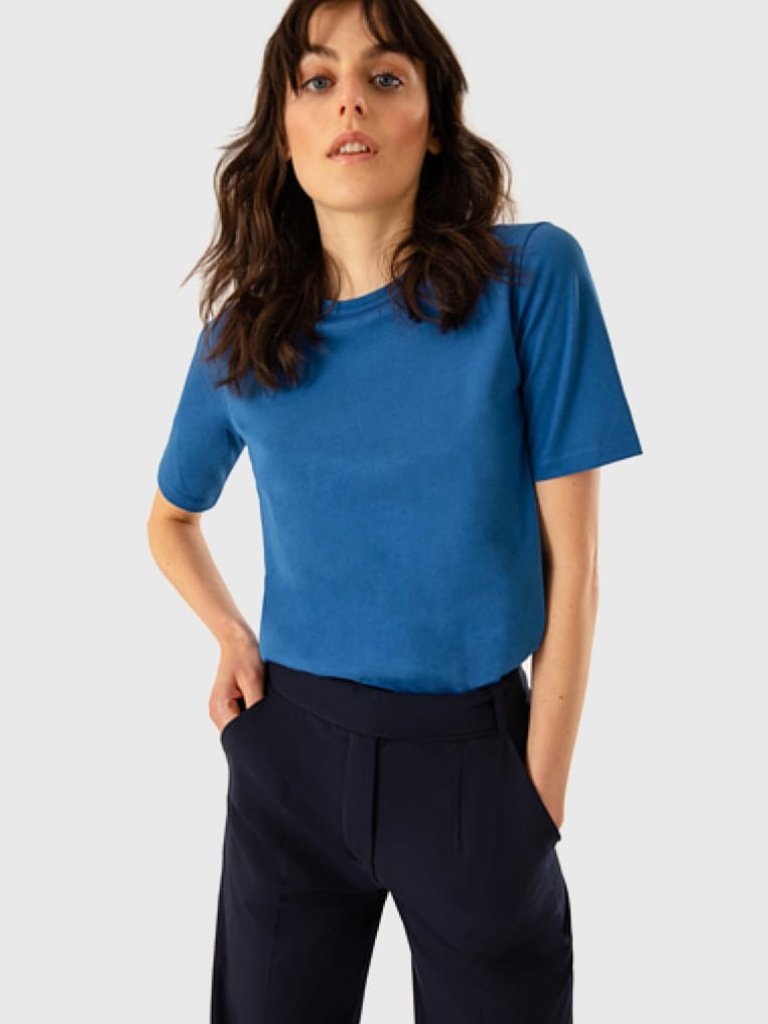
cotton relaxed short sleeve hip length Fully Tucked in crew t-shirt